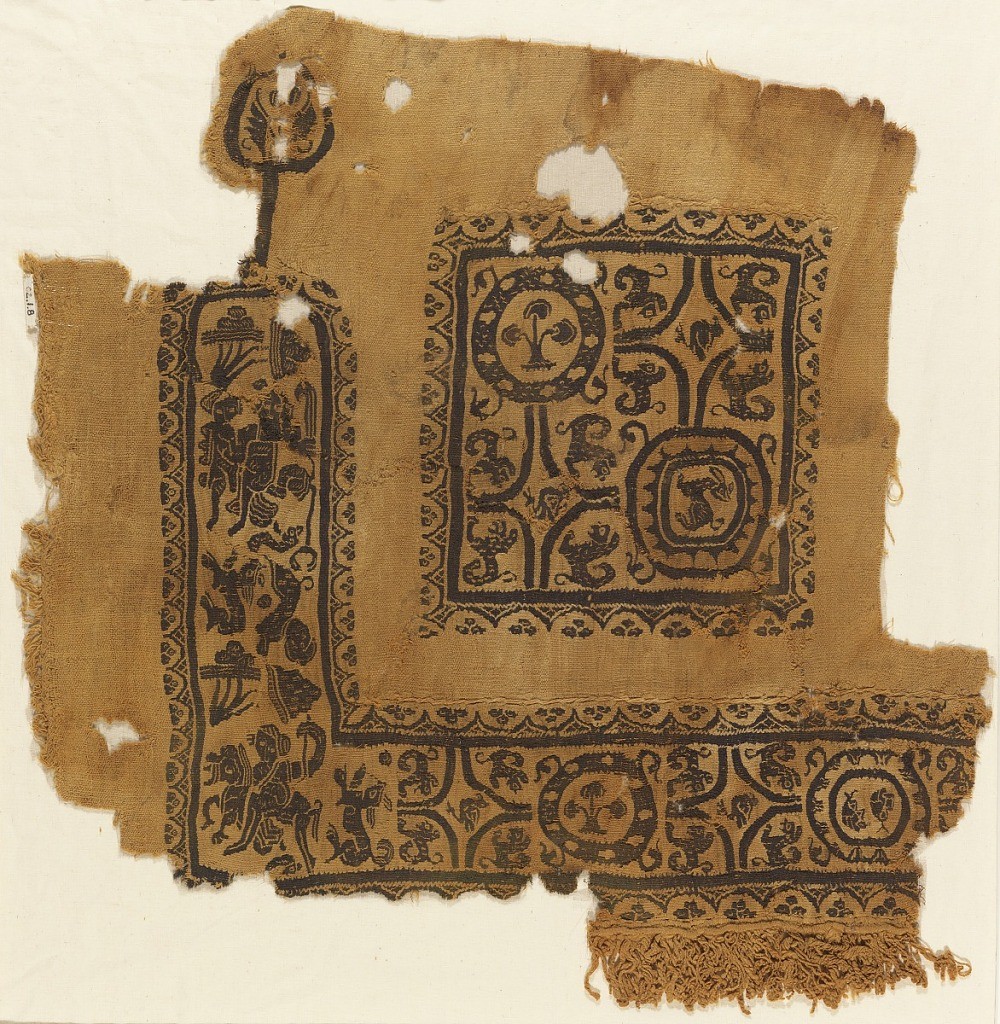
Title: Fragment
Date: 4th–5th century
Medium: linen, wool Technique: slit tapestry woven with supplementary wrapping
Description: Part of a garment. Pattern of a square containing animals and floral forms. A right-angle band (clavus) with figures and the same animal and floral forms. A selvage preserved in one place. Attached wool fringe.